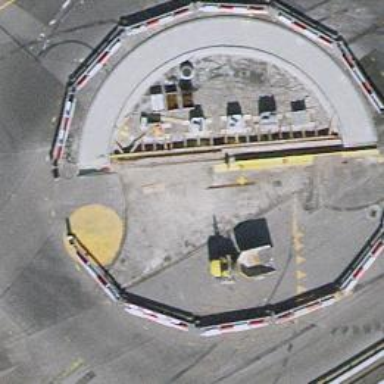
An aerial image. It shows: Tertiary road with asphalt surface leading to roundabout junction.